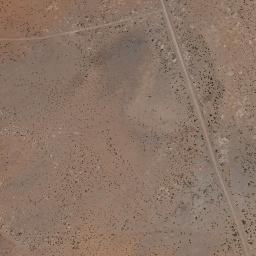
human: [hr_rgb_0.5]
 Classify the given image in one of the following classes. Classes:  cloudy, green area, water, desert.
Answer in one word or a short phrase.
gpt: desert